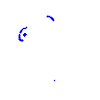
Particle: kaon